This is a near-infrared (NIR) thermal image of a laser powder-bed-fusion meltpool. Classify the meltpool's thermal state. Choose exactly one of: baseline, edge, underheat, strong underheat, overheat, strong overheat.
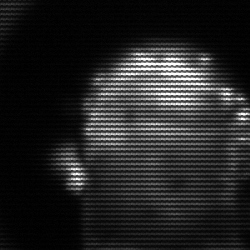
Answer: baseline